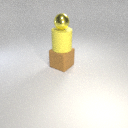
large brown rubber cube below large yellow rubber cylinder